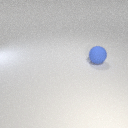
large blue rubber sphere